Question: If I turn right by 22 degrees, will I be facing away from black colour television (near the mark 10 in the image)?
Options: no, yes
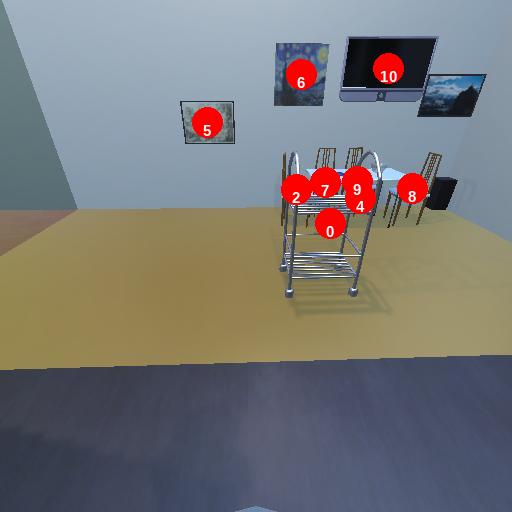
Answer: no